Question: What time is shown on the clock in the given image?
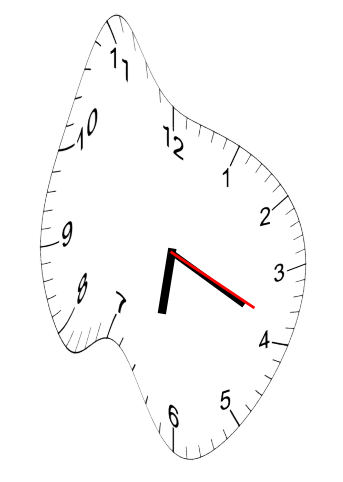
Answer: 06:19:19